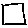
Label: square